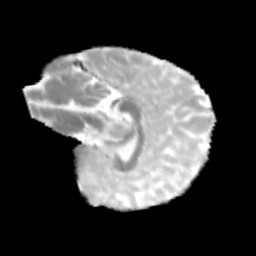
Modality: MD
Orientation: sagittal
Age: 11
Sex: male
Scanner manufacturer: siemens
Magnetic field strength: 3 T
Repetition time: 3.8 s
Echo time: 0.07 s